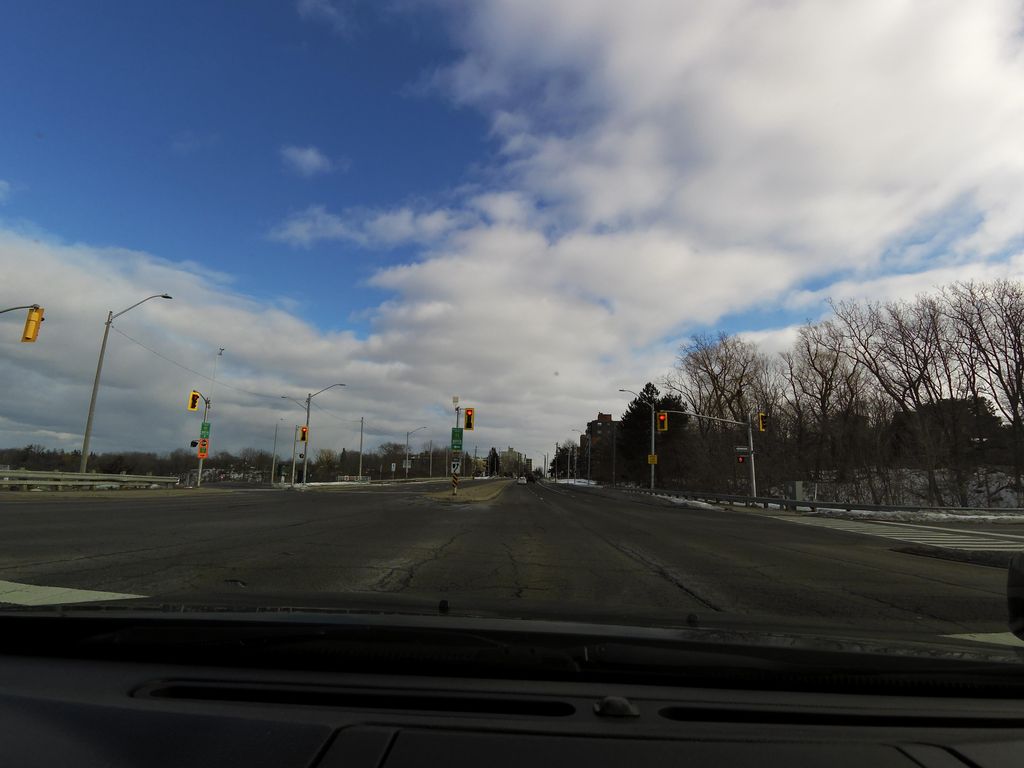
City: hamilton